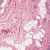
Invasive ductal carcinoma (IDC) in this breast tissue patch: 0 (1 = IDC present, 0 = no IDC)